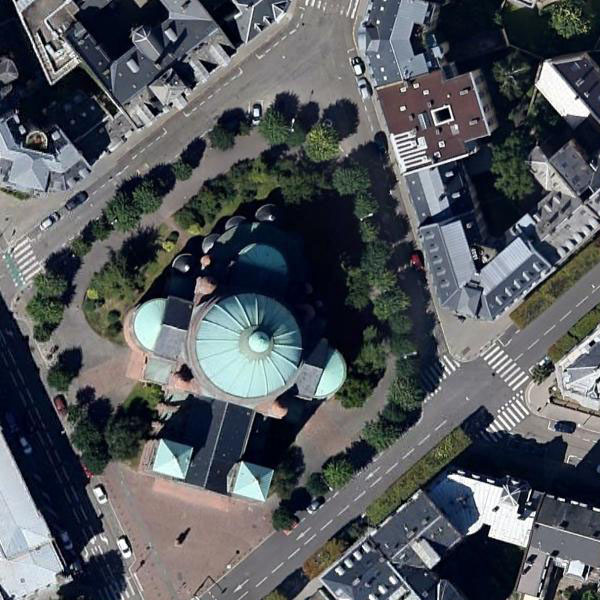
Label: Church